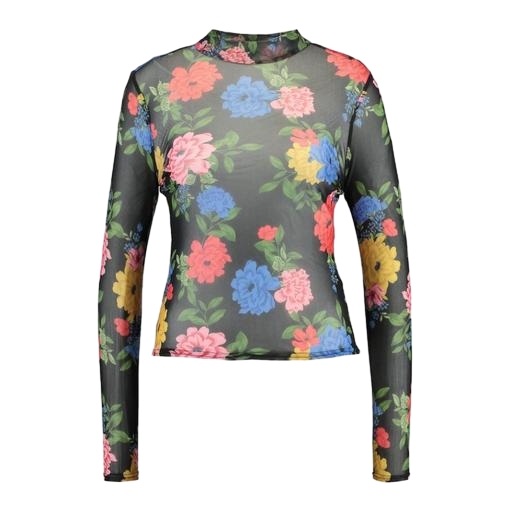
black floral print crop long-sleeve tee, multicolor longsleeve mesh, multicolor long-sleeved floral-print top, white background